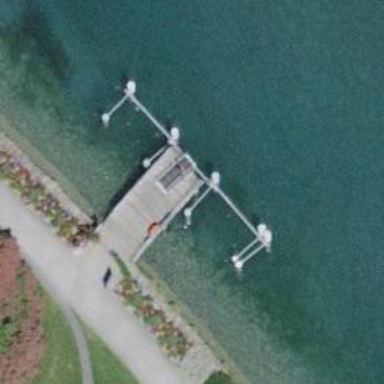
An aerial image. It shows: Man-made pier.